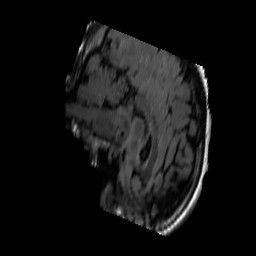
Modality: FLAIR
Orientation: sagittal
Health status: ill
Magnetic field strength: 3 T